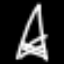
Label: The Eiffel Tower